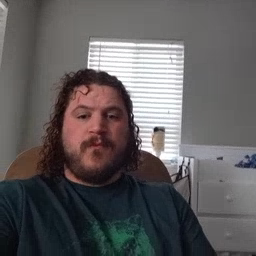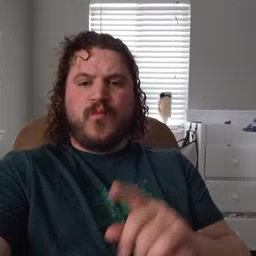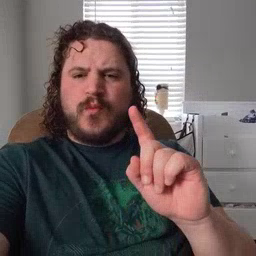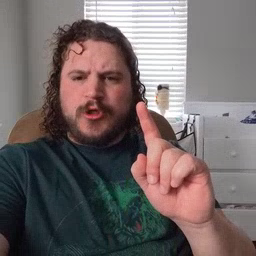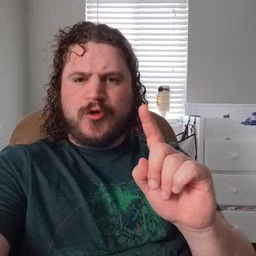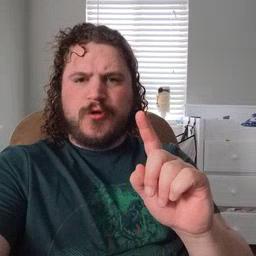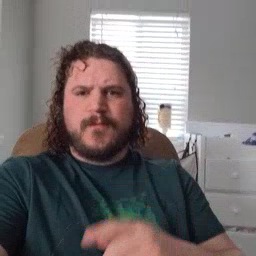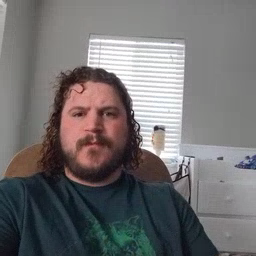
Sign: where